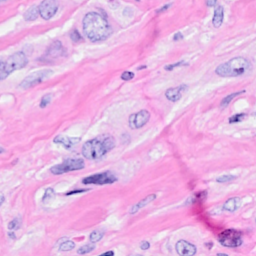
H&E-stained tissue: Breast